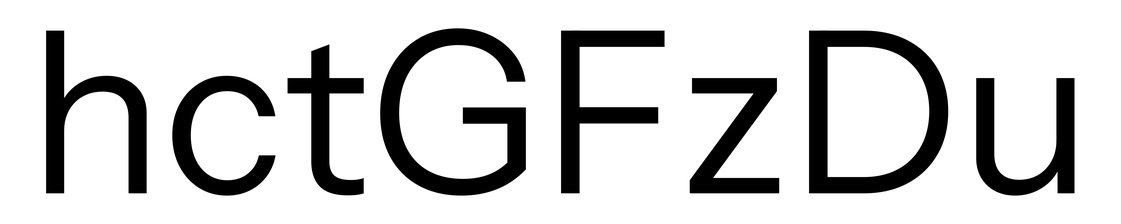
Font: InstrumentSans_Regular